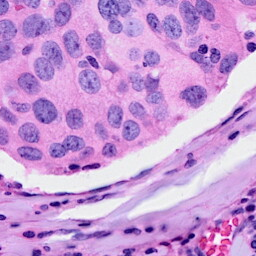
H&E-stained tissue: Breast